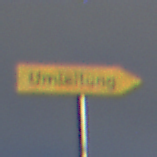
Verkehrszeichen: UmleitungswegweiserRechtsweisend
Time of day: SunriseSunset
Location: Outdoor (Nature)
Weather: PartlyCloudy
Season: NotSpecified
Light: Natural